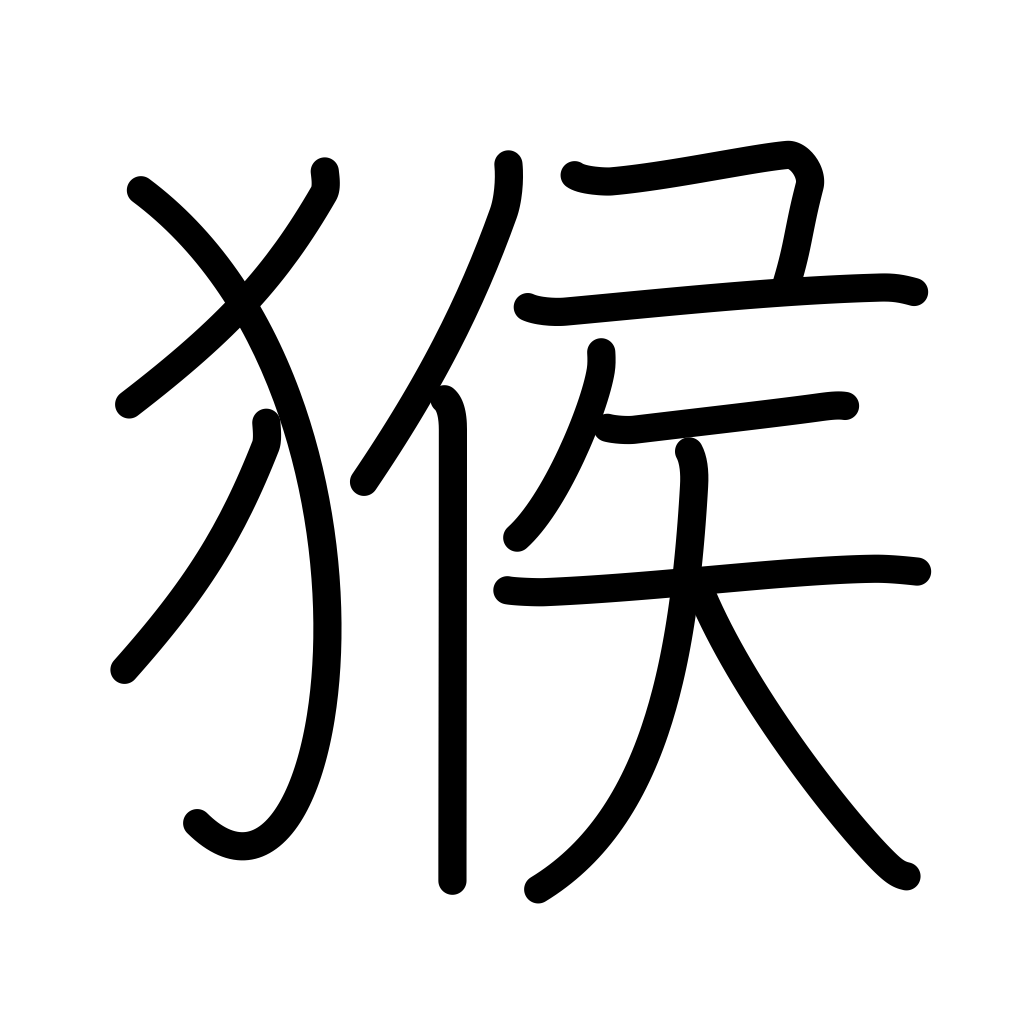
Meaning: monkey